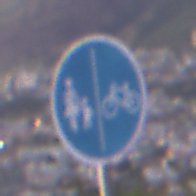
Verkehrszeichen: GetrennterRadUndGehwegRadwegRechts
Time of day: Dawn
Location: Outdoor (RoadRail)
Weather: Clear
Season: NotSpecified
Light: Natural